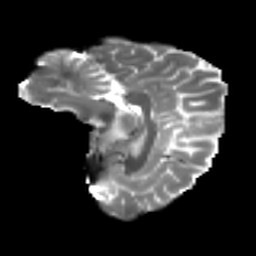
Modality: T2w
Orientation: sagittal
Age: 23
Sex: female
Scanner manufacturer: ge
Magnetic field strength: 3 T
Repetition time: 7.8 s
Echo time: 0.0606 s